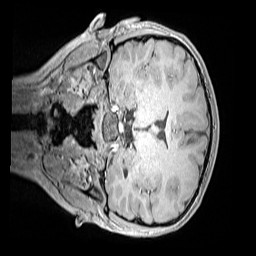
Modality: MP2RAGE
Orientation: coronal
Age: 14
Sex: female
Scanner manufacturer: siemens
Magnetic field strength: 3 T
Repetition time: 4 s
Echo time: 0.00299 s